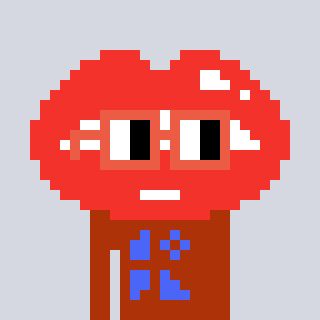
a pixel art character with square orange glasses, a lips-shaped head and a hotbrown-colored body on a cool background